Question: i have this simple code in the 'didSelectRowAtIndexPath' method:
'''
-(void)tableView:(UITableView *)tableView didSelectRowAtIndexPath: (NSIndexPath *)indexPath {
NSString *selected = @"test";
NSLog(@"You choose: %@", selected);
}
'''
This is my :
'''
#import <UIKit/UIKit.h>
@interface ViewController : UIViewController <UITableViewDataSource, UITableViewDelegate> {
IBOutlet UITableView *tableData;
}
@end
'''
When i run the App, the TableView display all data, but then i cliked in a cell the method above doesn't run (?)

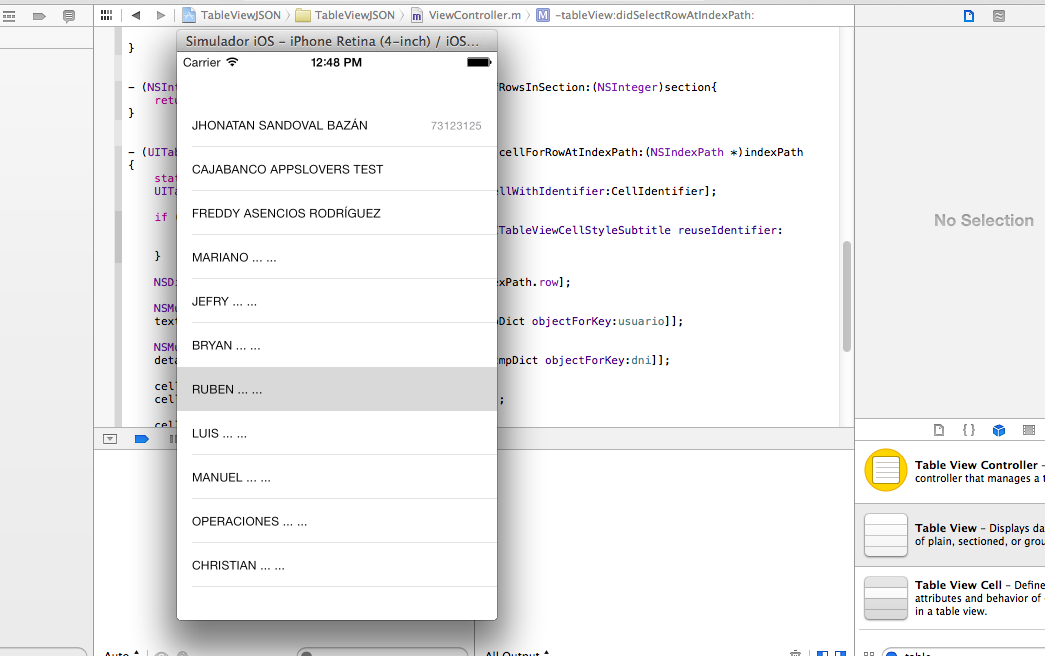
Answer: Have you set the delegate for the tableview in your storyboard, select your table view right click and drag to the view controller and you should see the option to set dataSource delegate and tableviewdelegate - I forget the exact names.